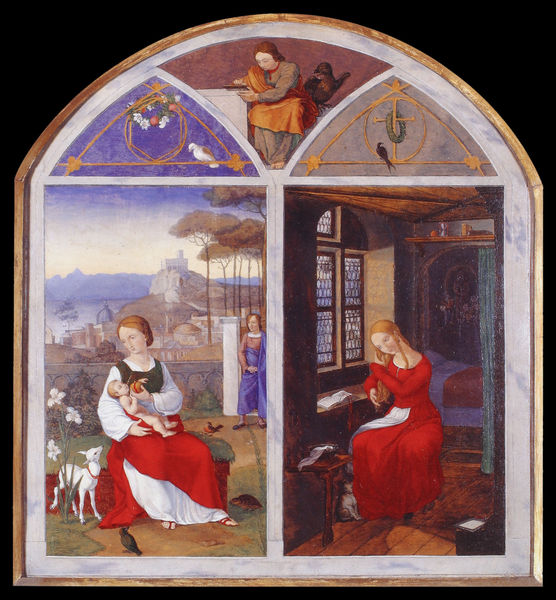
Titel: Sulamith und Maria
Künstler: Franz Pforr
Institution: Schweinfurt, Sammlung Georg Schäfer
Schlagwörter: berg, gemälde, himmel, vogel, landschaft, stadt, blume, fenster, frau, glas, kleid, tisch, weiss, zimmer, haus, hund, rot, schloss, tiere, ball, malerei, architektur, johannes, taube, bild, häuser, vögel, haare, kind, mutter, garten, apfel, bogen, fels, gebirge, mauer, baby, bett, schlafzimmer, stube, katze, lamm, buch, burg, kreuz, kranz, lilie, brief, vision, dornen, landscahft, lilien, maria, szenen, ziege, säugling, tryptichon, geborgenheit, lünette, säugen, schwalbe